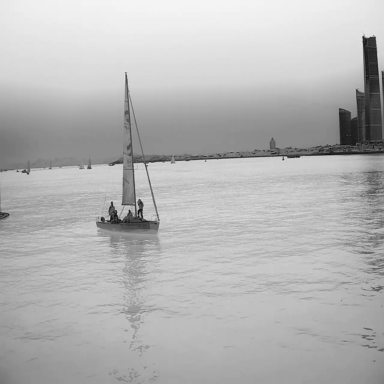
There are seven objects shown in the infrared image, including six sailboats, and a container_ship.